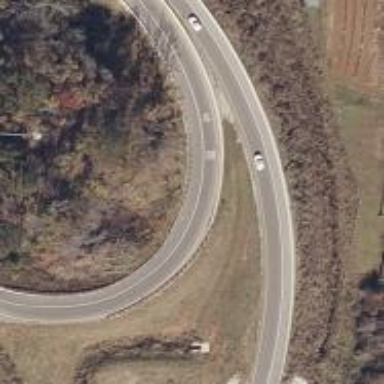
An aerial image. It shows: Secondary link road.